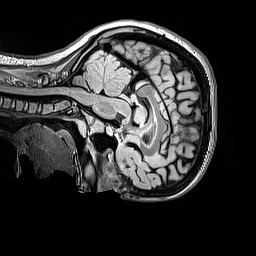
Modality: FLAIR
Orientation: sagittal
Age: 14
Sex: female
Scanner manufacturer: siemens
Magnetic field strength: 3 T
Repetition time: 5 s
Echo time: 0.388 s